九年级 · 解析几何
如图, 在 $R t \triangle A B C$ 中, $\angle A C B=90^{\circ}, C D \perp A B$ 于点 $D, C D=3$, $B D=1$, 则 $A C$ 的长是 $\qquad$ .

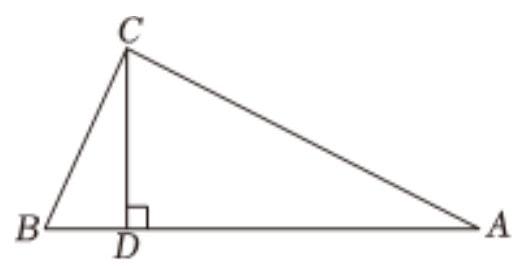
答案:  $3 \sqrt{10}$

解析: 解: 在 Rt $\triangle A B C$ 中, $\angle A C B=90^{\circ}, C D \perp A B$ 于点 $D$,

$\because \angle B=\angle A C D, \angle B D C=\angle C D A=90^{\circ}$,

$\therefore \triangle B C D \backsim \triangle C A D$,

$\therefore \frac{C D}{B D}=\frac{A D}{C D}$,

$\therefore C D^{2}=B D \cdot A D$,

$\therefore A D=\frac{C D^{2}}{B D}=\frac{3^{2}}{1}=9$,

$\because \angle B=\angle B, \angle B C D=\angle A$,

$\therefore \triangle B C D \backsim \triangle B A C$,

$\therefore \frac{A C}{A B}=\frac{A D}{A C}$,

$\because A C^{2}=A B \cdot A D=(B D+A D) \cdot A D=(1+9) \times 9=90$,

$\therefore A C=3 \sqrt{10}$.

故答案为: $3 \sqrt{10}$.

直接利用射影定理进行计算即可.

本题考查了射影定理, 熟练掌握射影定理是解答本题的关键.